八年级 · 计数
某初级中学数学兴趣小组为了了解本校学生的年龄情况, 随机调查了该校部分学生的年龄, 整理数据并绘制如下不完整的统计图.

依据以上信息解答以下问题:

(1)求样本容量;

(2)直接写出样本的平均数, 众数和中位数;

(3)若该校一共有 1800 名学生, 估计该校年龄在 15 岁及以上的学生人数.
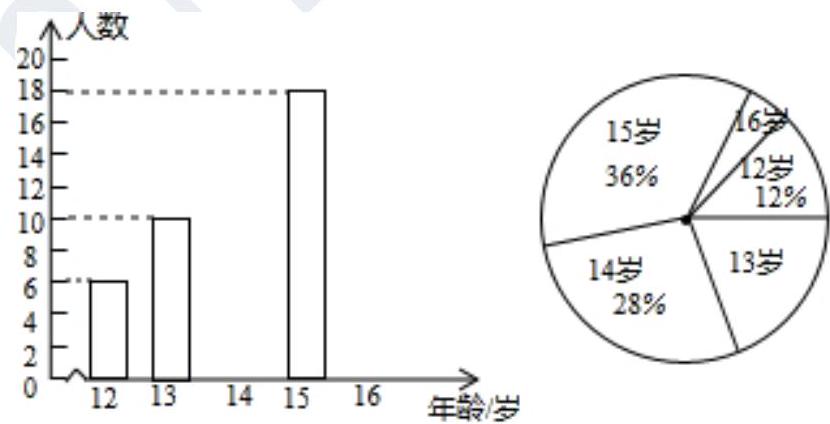
答案: 解: (1)样本容量为 $6 \div 12 \%=50$;

(2) 14 岁的人数为 $50 \times 28 \%=14$;

16 岁的人数为 $50-(6+10+14+18)=2$,

则这组数据的平均数为 $\frac{12 \times 6+13 \times 10+14 \times 14+15 \times 18+16 \times 2}{50}=14$ (岁),

中位数为 $\frac{14+14}{2}=14$ (岁), 众数为 15 岁;

(3)估计该校年龄在 15 岁及以上的学生人数为 $1800 \times \frac{18+2}{50}=720$ 人.